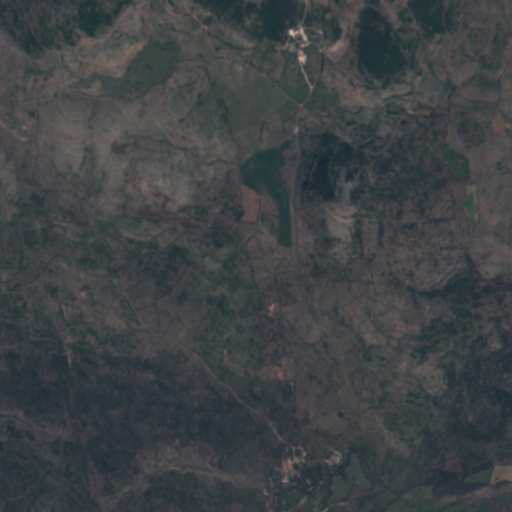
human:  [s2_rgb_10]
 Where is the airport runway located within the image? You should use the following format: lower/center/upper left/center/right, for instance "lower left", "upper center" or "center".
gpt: The airport runway is located in the center left of the image.
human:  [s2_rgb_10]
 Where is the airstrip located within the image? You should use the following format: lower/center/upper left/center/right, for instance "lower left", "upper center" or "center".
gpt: The airstrip is located in the center left of the image.
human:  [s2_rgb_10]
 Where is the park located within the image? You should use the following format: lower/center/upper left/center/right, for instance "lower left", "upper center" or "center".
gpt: The park is located in the lower center of the image.
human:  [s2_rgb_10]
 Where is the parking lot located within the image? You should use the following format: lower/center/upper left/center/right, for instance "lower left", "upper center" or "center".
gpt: The parking lot is located in the lower center of the image.
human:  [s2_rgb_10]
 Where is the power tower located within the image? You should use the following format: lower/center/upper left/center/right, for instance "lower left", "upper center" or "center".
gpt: There is no power tower in the image.